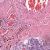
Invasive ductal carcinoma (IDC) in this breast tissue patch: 1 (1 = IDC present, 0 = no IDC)